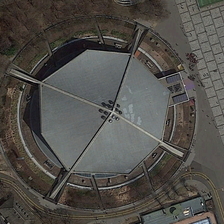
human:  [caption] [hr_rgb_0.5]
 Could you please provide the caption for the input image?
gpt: here is a tent shaped grey building located in a circle zone  near which the ground is paved by square bricks .

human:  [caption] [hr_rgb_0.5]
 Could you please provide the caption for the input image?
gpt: here is a tent shaped grey building located in a circular zone  near which the ground is paved by square bricks .

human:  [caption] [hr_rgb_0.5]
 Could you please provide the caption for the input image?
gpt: the polygon center with a cross roof is near a blue buliding .

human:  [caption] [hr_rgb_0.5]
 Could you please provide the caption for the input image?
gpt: it is an octagonal grey center with twelve black dots decorated on its roof .

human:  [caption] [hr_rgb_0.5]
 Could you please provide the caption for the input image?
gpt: an octagonal gray building is near some sparse trees and some people .